Brain MRI, t2w sequence, axial 2D slice.
Patient: age 40, sex F, weight 78 kg, height 1.78 m
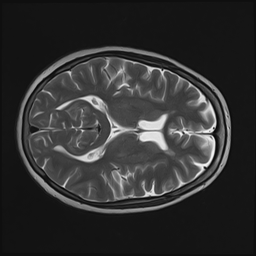